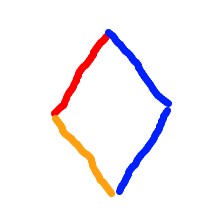
Shape: rhombus